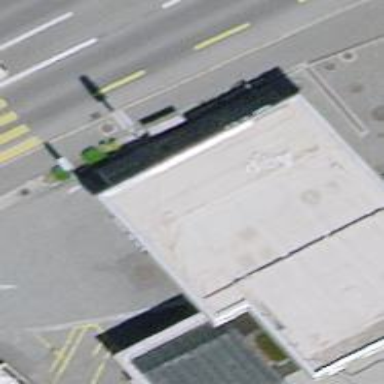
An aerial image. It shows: Fuel station.